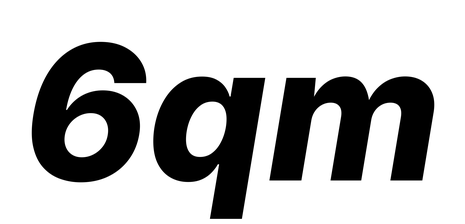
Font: Inter-Italic_ExtraBold_Italic